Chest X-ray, PA view. Patient: 60 years old, sex M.
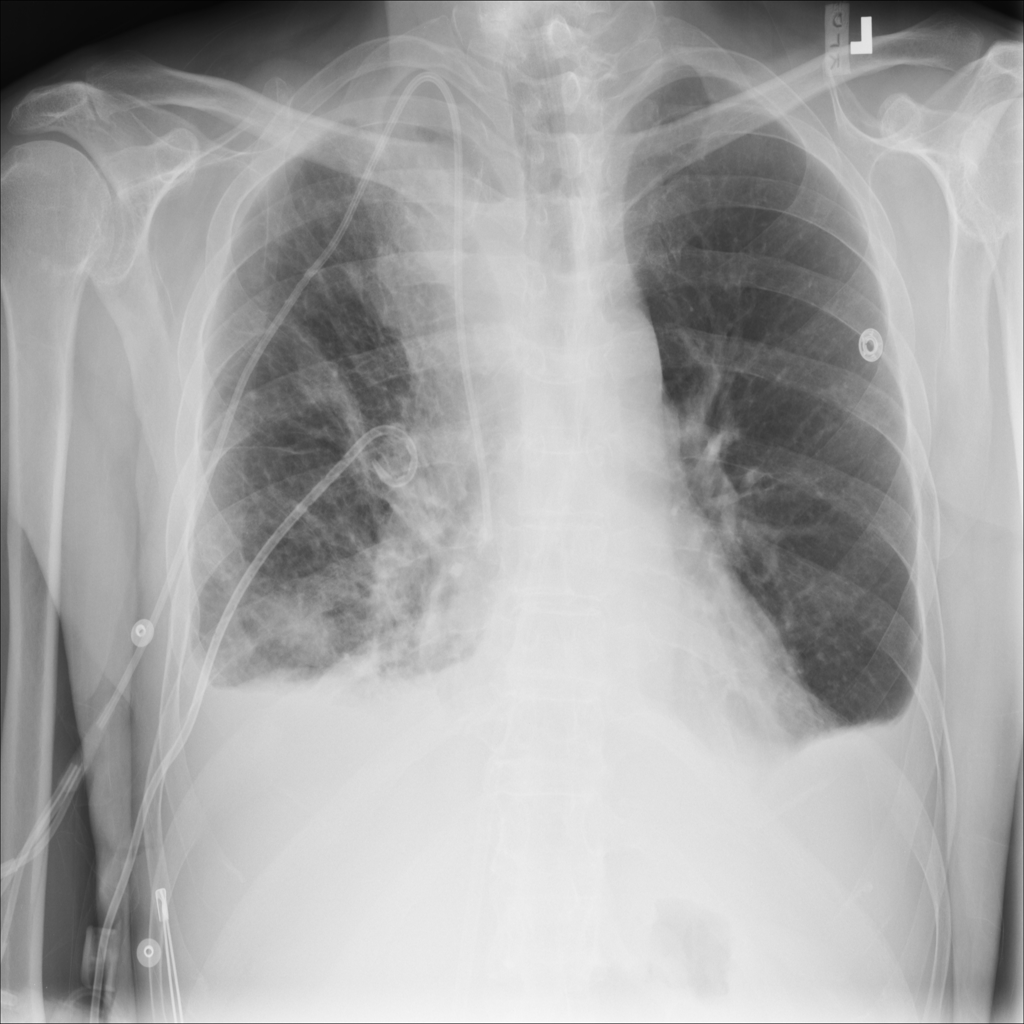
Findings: Effusion